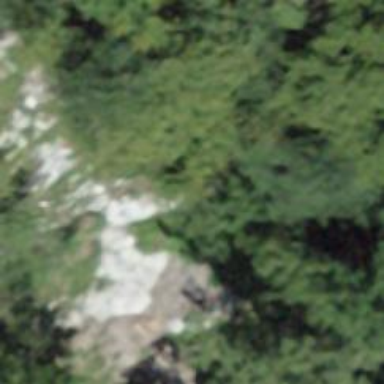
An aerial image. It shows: Natural cliff.